Question: So I have JUST started learning React Native to try and learn app development. So I started with a <URL>.
Everything was going fine until I tried running the command 'yarn start' in the terminal to start the server and program and I got the following error message:
> error Command "start" not found.
I also tried 'yarn test' but got a similar error:
> error Command "test" not found.
I started doing research on why this would happen but I haven't found a solution yet. As you can see from the image my 'package.json' has the 'start' and 'test' commands in it

I've checked for with 'yarn --version' and it gives me 1.17.3 so I know it exists. I also have node installed.
I should be able to start the app with the 'yarn start' command as he does it in the tutorial but it won't find the command.
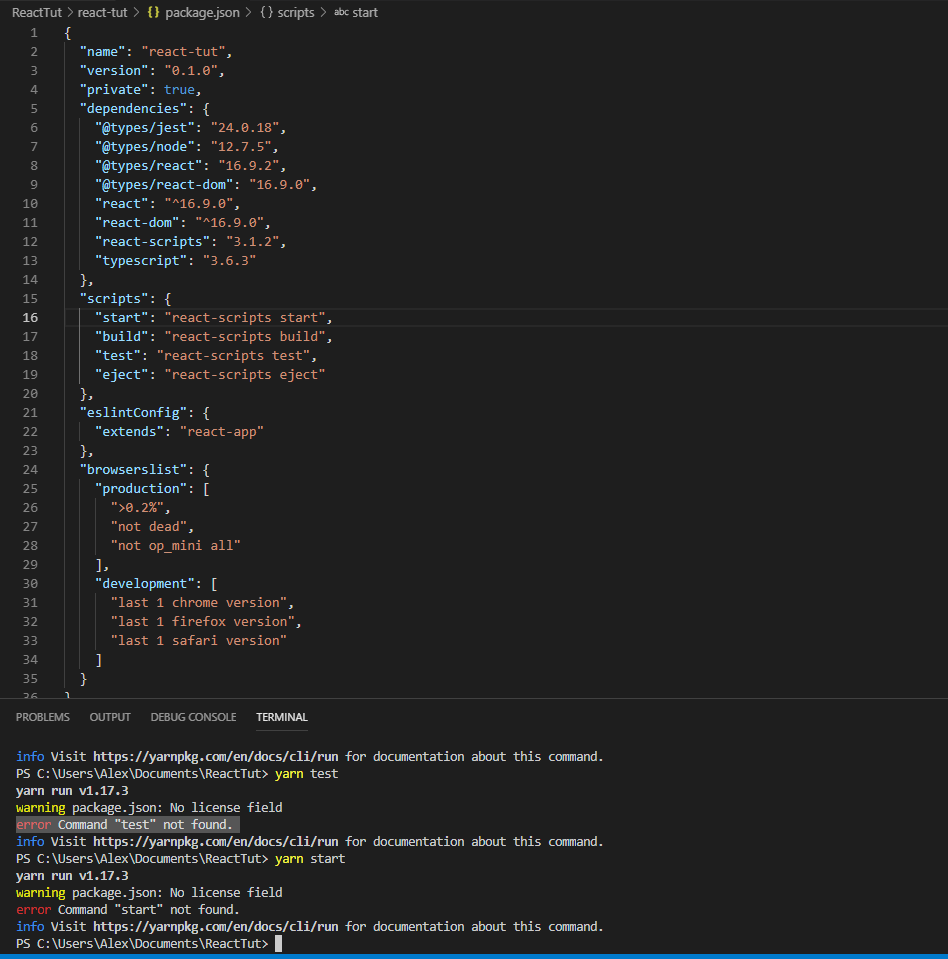
Answer: It looks like you're trying to run the 'yarn test' inside the parent folder of where the package.json is located. Try to cd into the 'react-tut/' folder using 'cd react-tut' and then run 'yarn test'. This should execute the test script that you have in the package.json file, as expected.